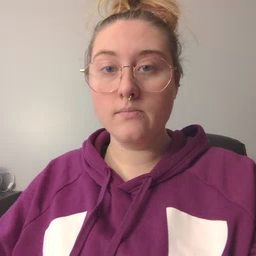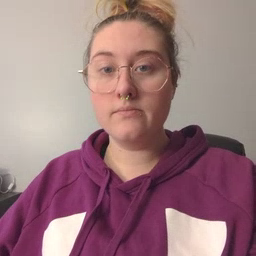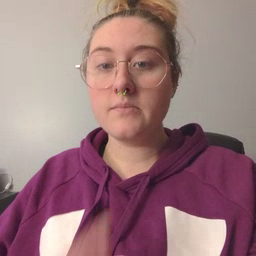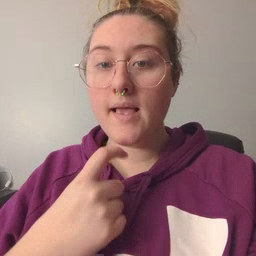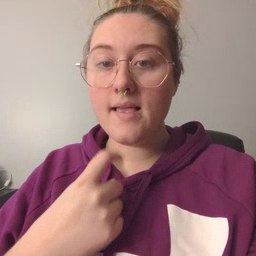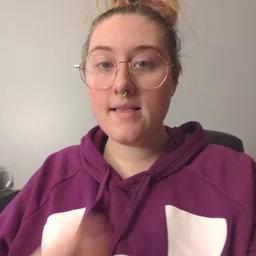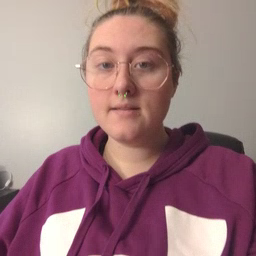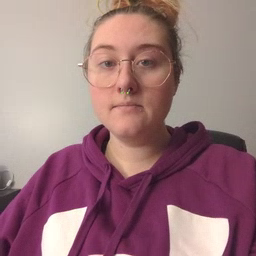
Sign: red